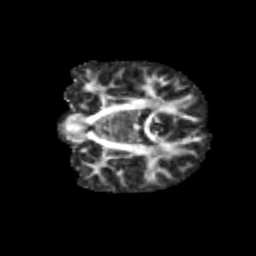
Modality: FA
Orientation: coronal
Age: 9
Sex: male
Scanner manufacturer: siemens
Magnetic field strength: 3 T
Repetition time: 3.8 s
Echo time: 0.07 s